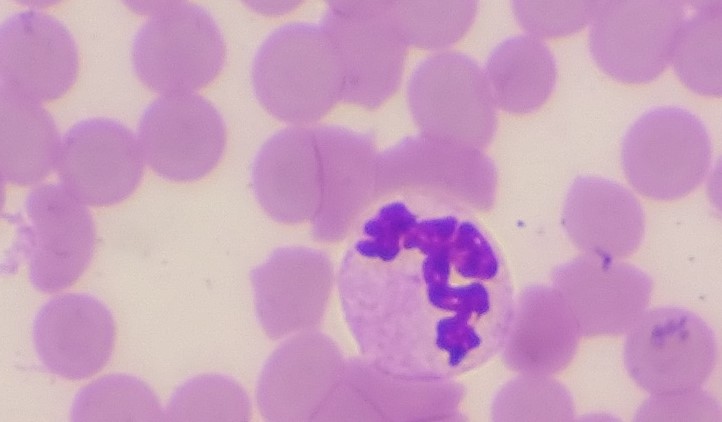
White blood cell type: Neutrophil